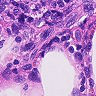
Metastatic tissue present: no